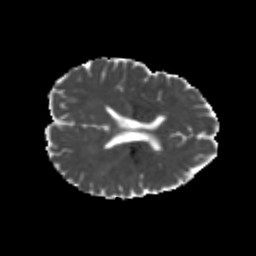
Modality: MD
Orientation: axial
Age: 20
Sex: female
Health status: healthy
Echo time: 0.074 s